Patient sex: F
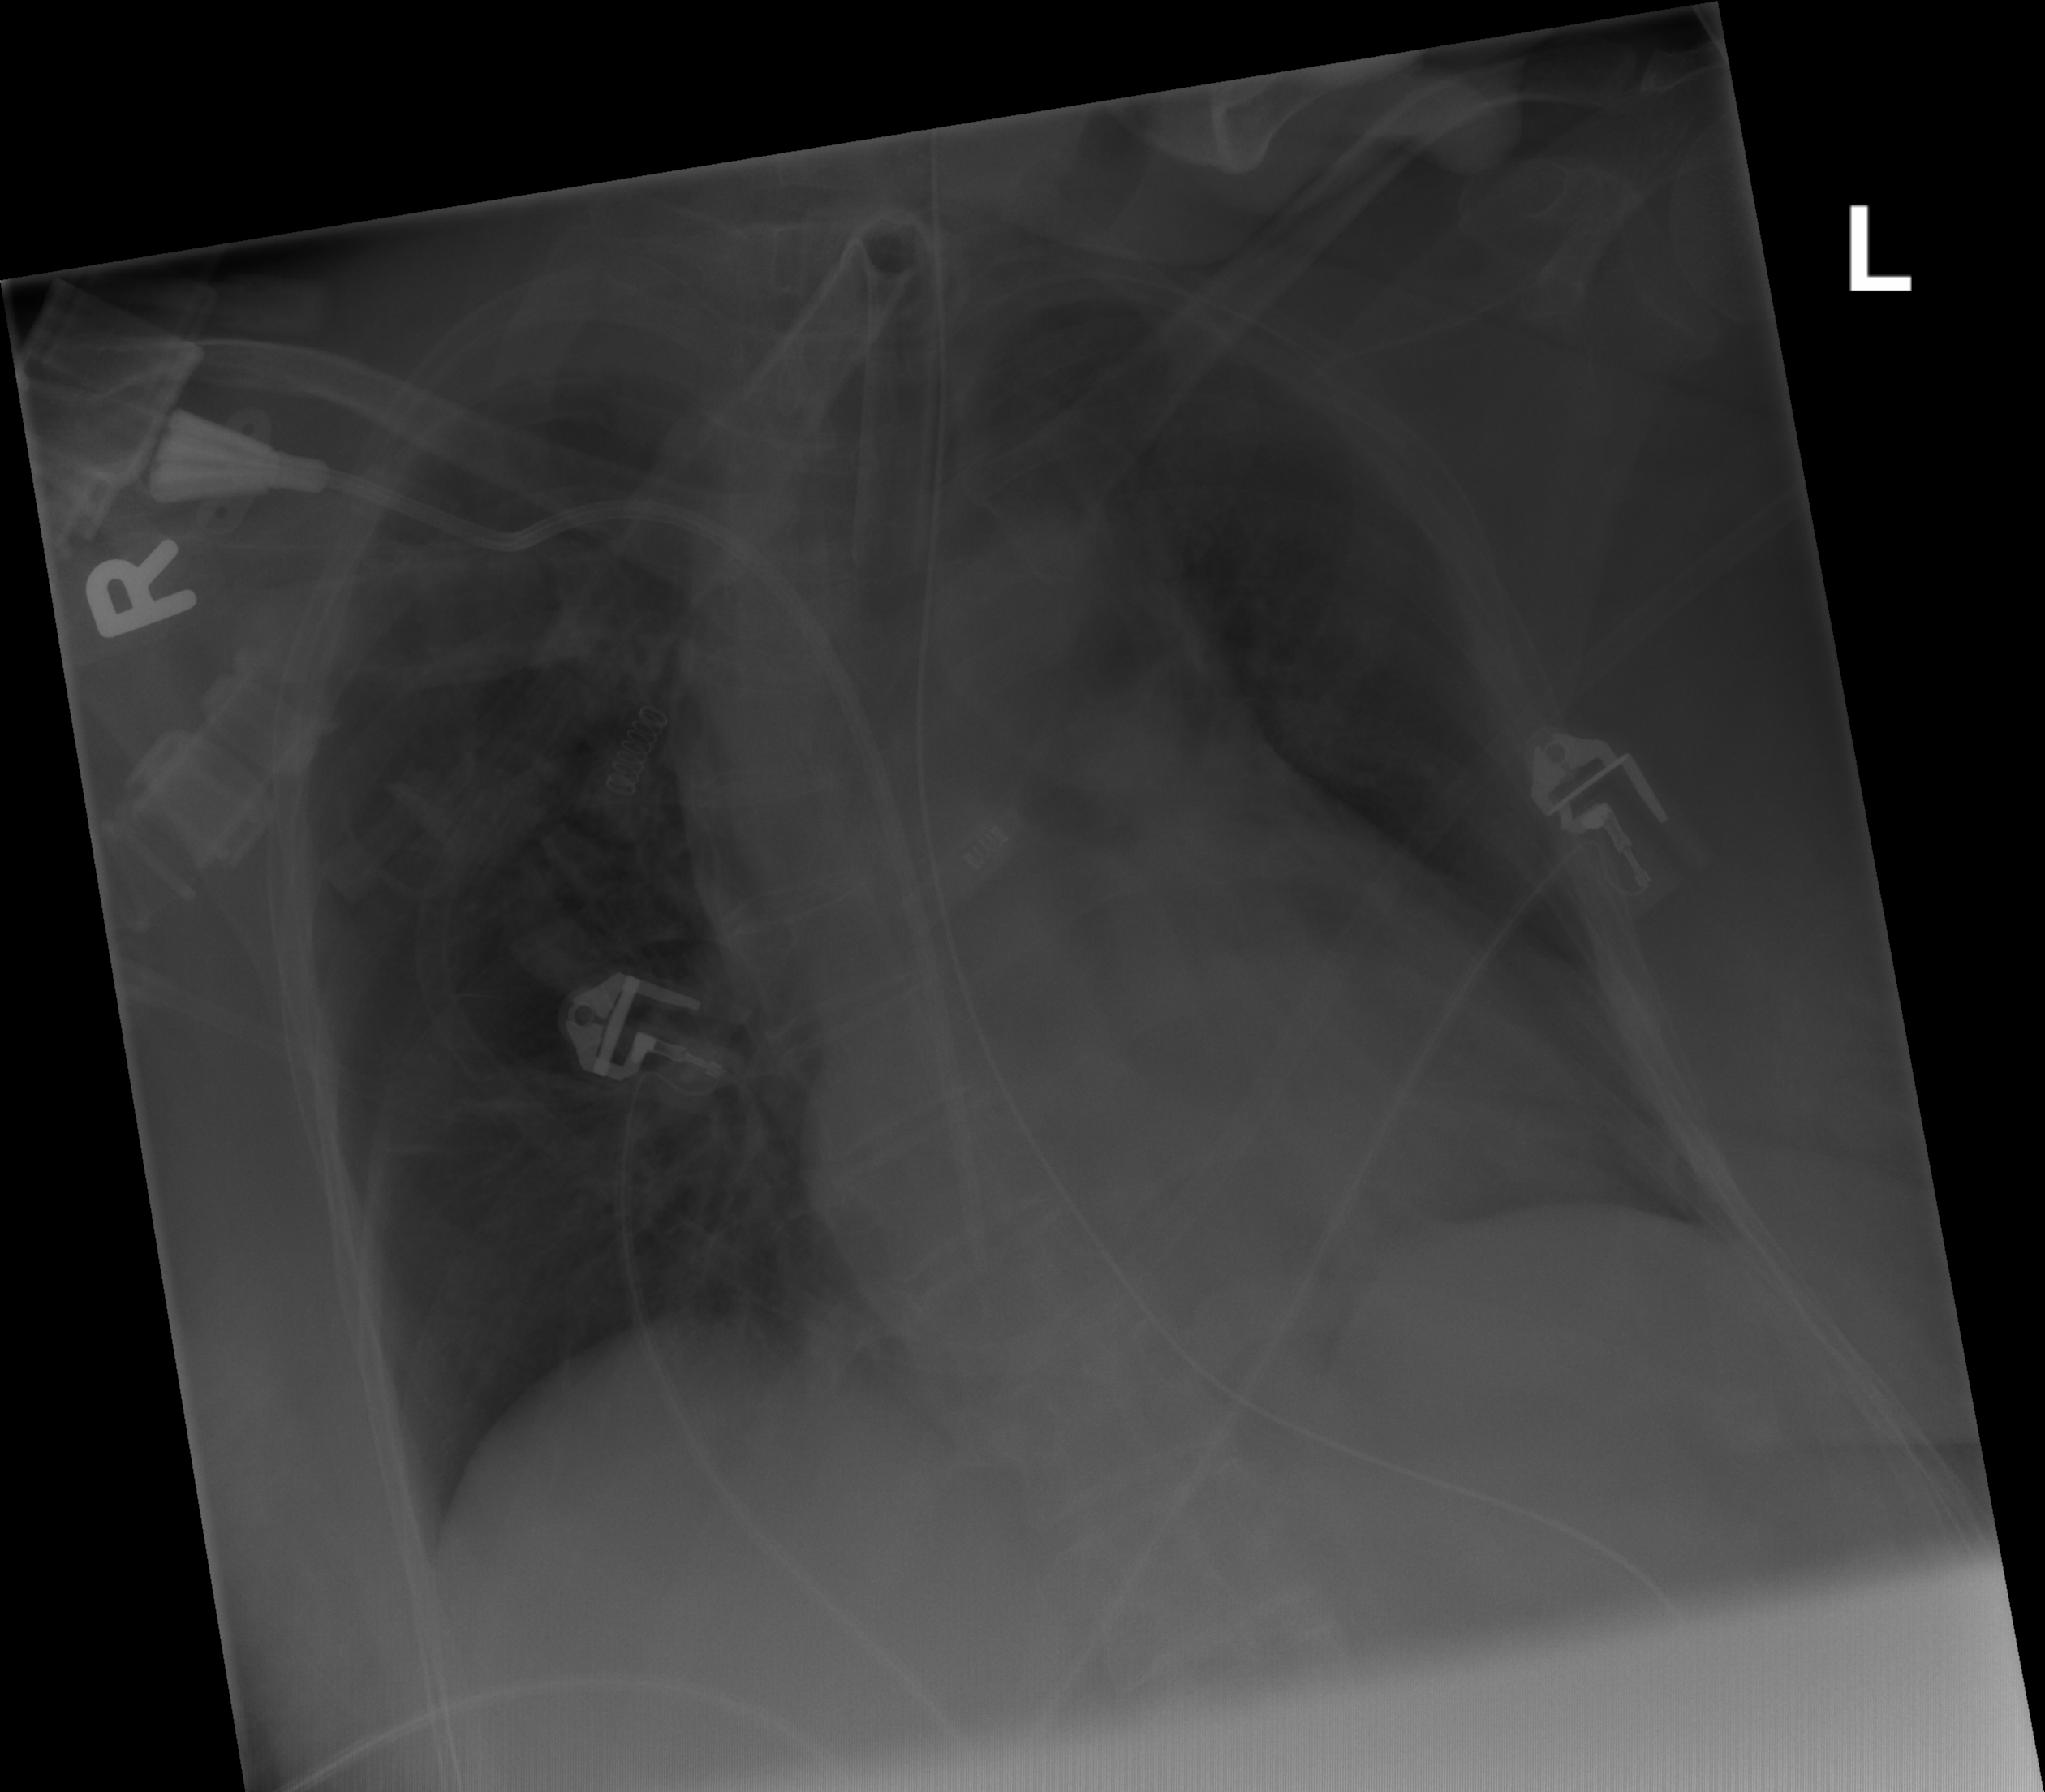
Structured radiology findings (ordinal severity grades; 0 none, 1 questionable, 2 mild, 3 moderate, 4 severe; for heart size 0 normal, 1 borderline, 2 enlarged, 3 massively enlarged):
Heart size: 2
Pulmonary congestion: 0
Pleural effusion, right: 2
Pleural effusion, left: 0
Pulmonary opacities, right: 0
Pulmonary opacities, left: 2
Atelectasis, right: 0
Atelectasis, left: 2